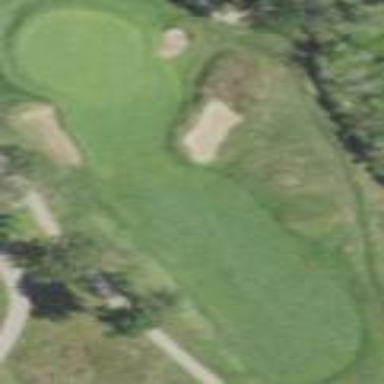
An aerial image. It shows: Golf fairway surrounded by grass.